Question: I have created a scalable SVG object, using the 'preserveAspectRatio' and 'viewBox' attributes in the SVG file itself:
'''
<svg
...
width="800"
height="800"
preserveAspectRatio="xMinYMin meet"
viewBox="0 0 800 800"
...
'''
In the HTML, I reference the SVG file using the '<object>' tag and wrap it an '<a>' tag (I want to do this so that I can style it later):
'''
<a>
<object type="image/svg+xml" data="smiley.svg">
</object>
</a>
'''
I style the '<object>' tag with some CSS to make it 50% wide, and no wider than 100%:
'''
object {
max-width: 100%;
width: 50%;
}
'''
The problem is that the anchor tag doesn't wrap all around the object!

Any ideas anyone?
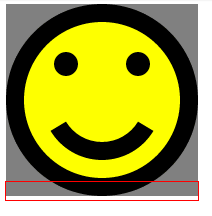
Answer: I think @CBroe has it: SVG be interactive content, therefore it shouldn't be wrapped by anchor element:
> <URL>: "Content model: Transparent, but there must be no interactive content descendant."